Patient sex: F
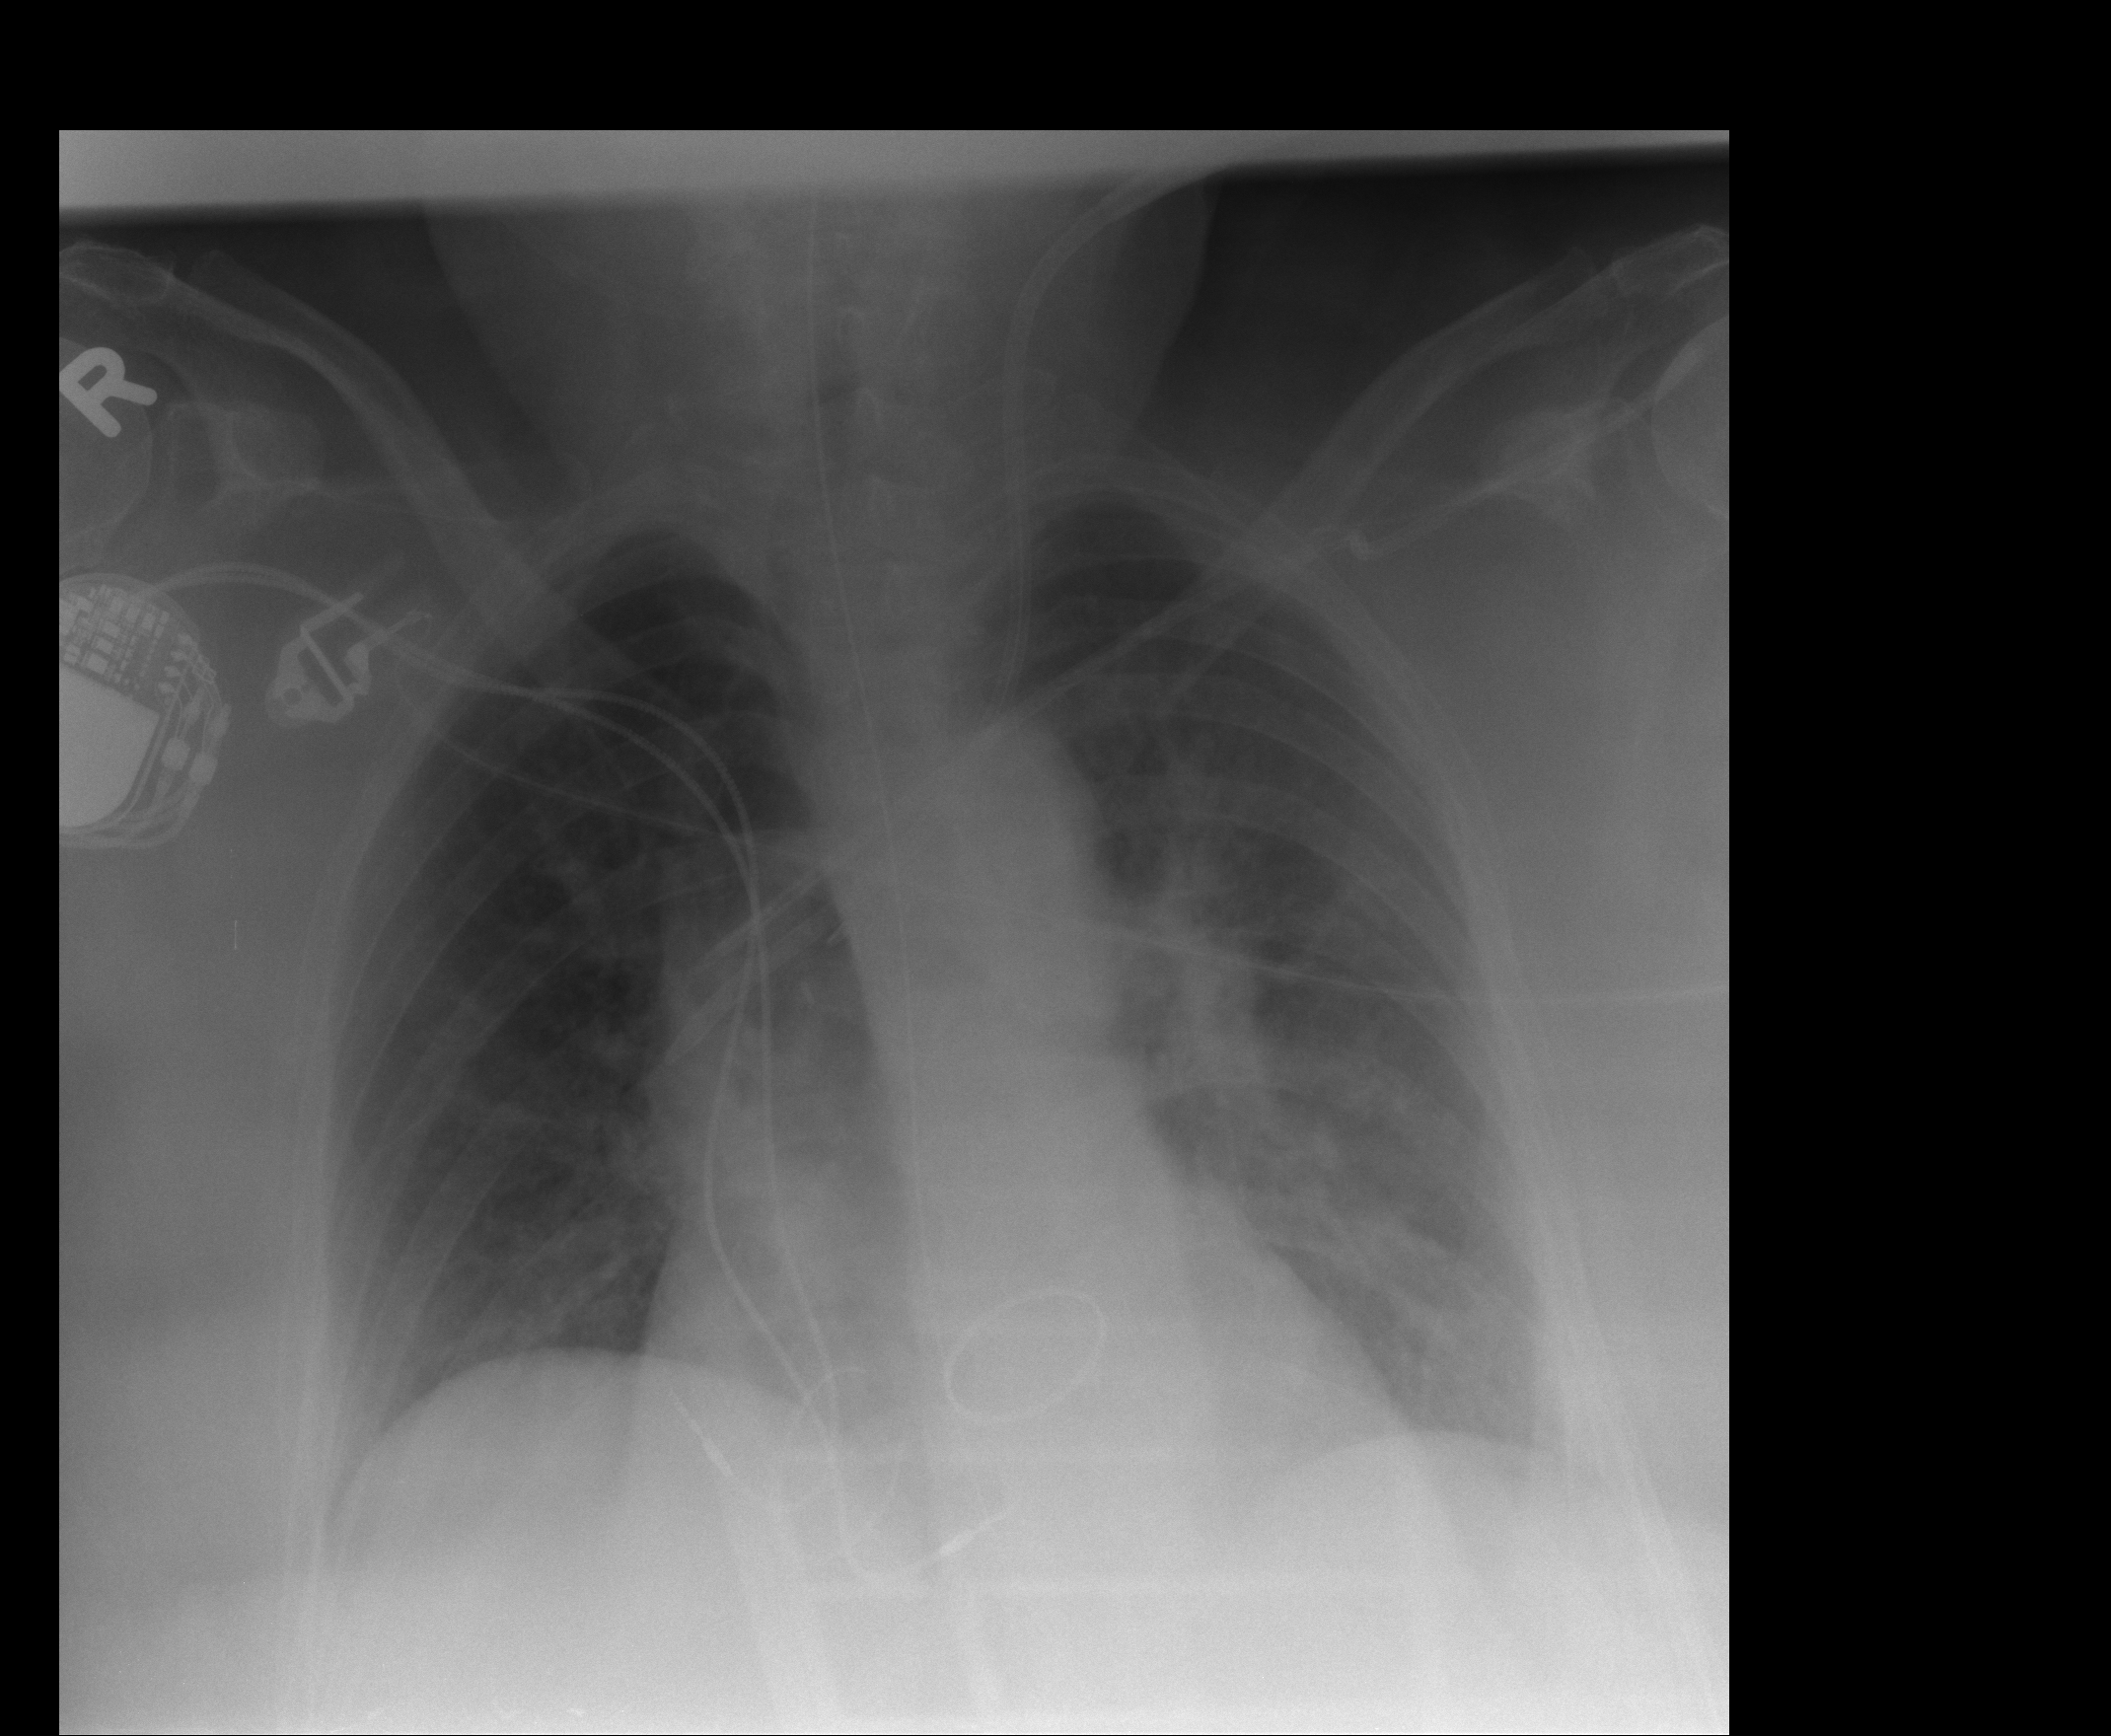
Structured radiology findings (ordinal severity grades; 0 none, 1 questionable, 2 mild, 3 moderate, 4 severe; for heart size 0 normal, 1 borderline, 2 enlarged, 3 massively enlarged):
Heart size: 0
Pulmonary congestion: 1
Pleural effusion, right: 0
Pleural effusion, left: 2
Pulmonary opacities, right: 0
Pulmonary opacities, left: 0
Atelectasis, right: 2
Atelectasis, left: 2